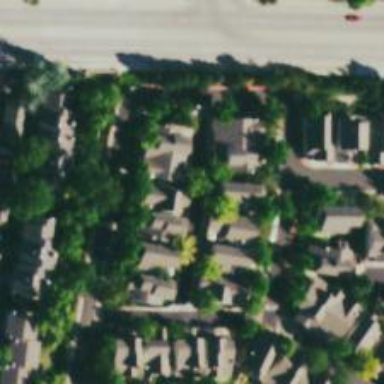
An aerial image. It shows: Alley classified as service road.